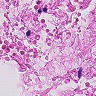
Metastatic tissue present: no